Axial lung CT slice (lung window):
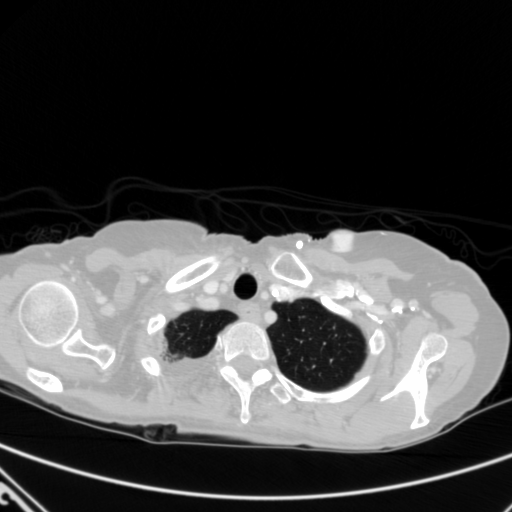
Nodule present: no